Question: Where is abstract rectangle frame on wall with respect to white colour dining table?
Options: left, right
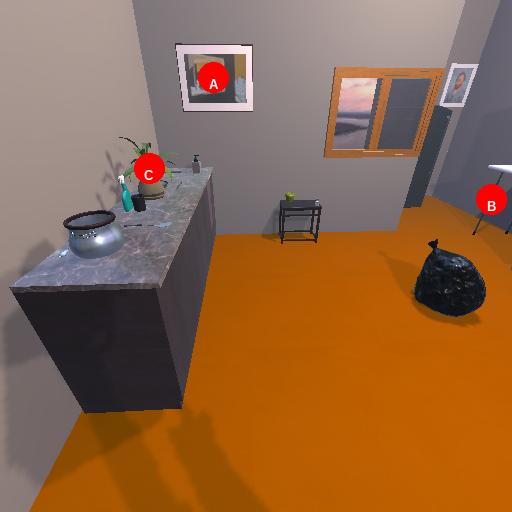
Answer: left